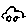
Label: car